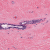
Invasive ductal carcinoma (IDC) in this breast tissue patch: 0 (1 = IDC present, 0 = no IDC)